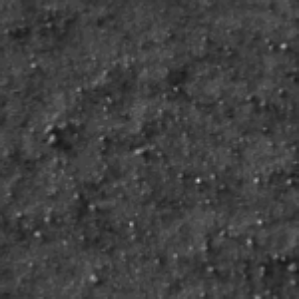
Label: frost